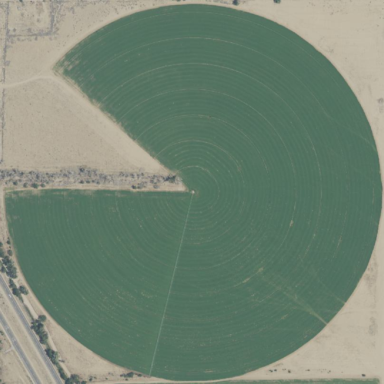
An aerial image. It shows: Farmland with pivot irrigation system.